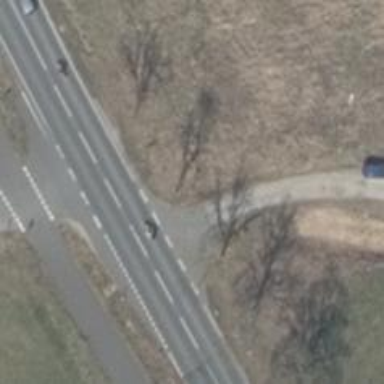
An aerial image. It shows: Road with "give way" sign.